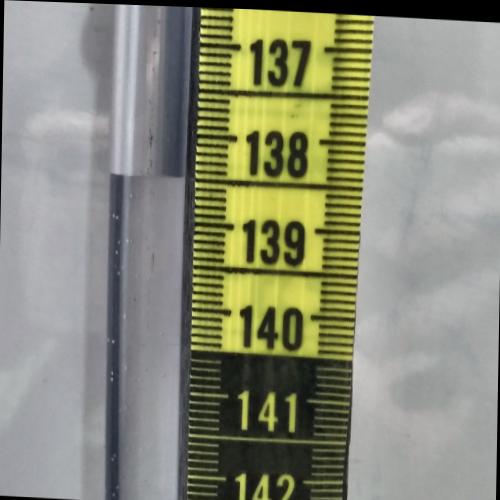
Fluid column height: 138.5 cm